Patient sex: M
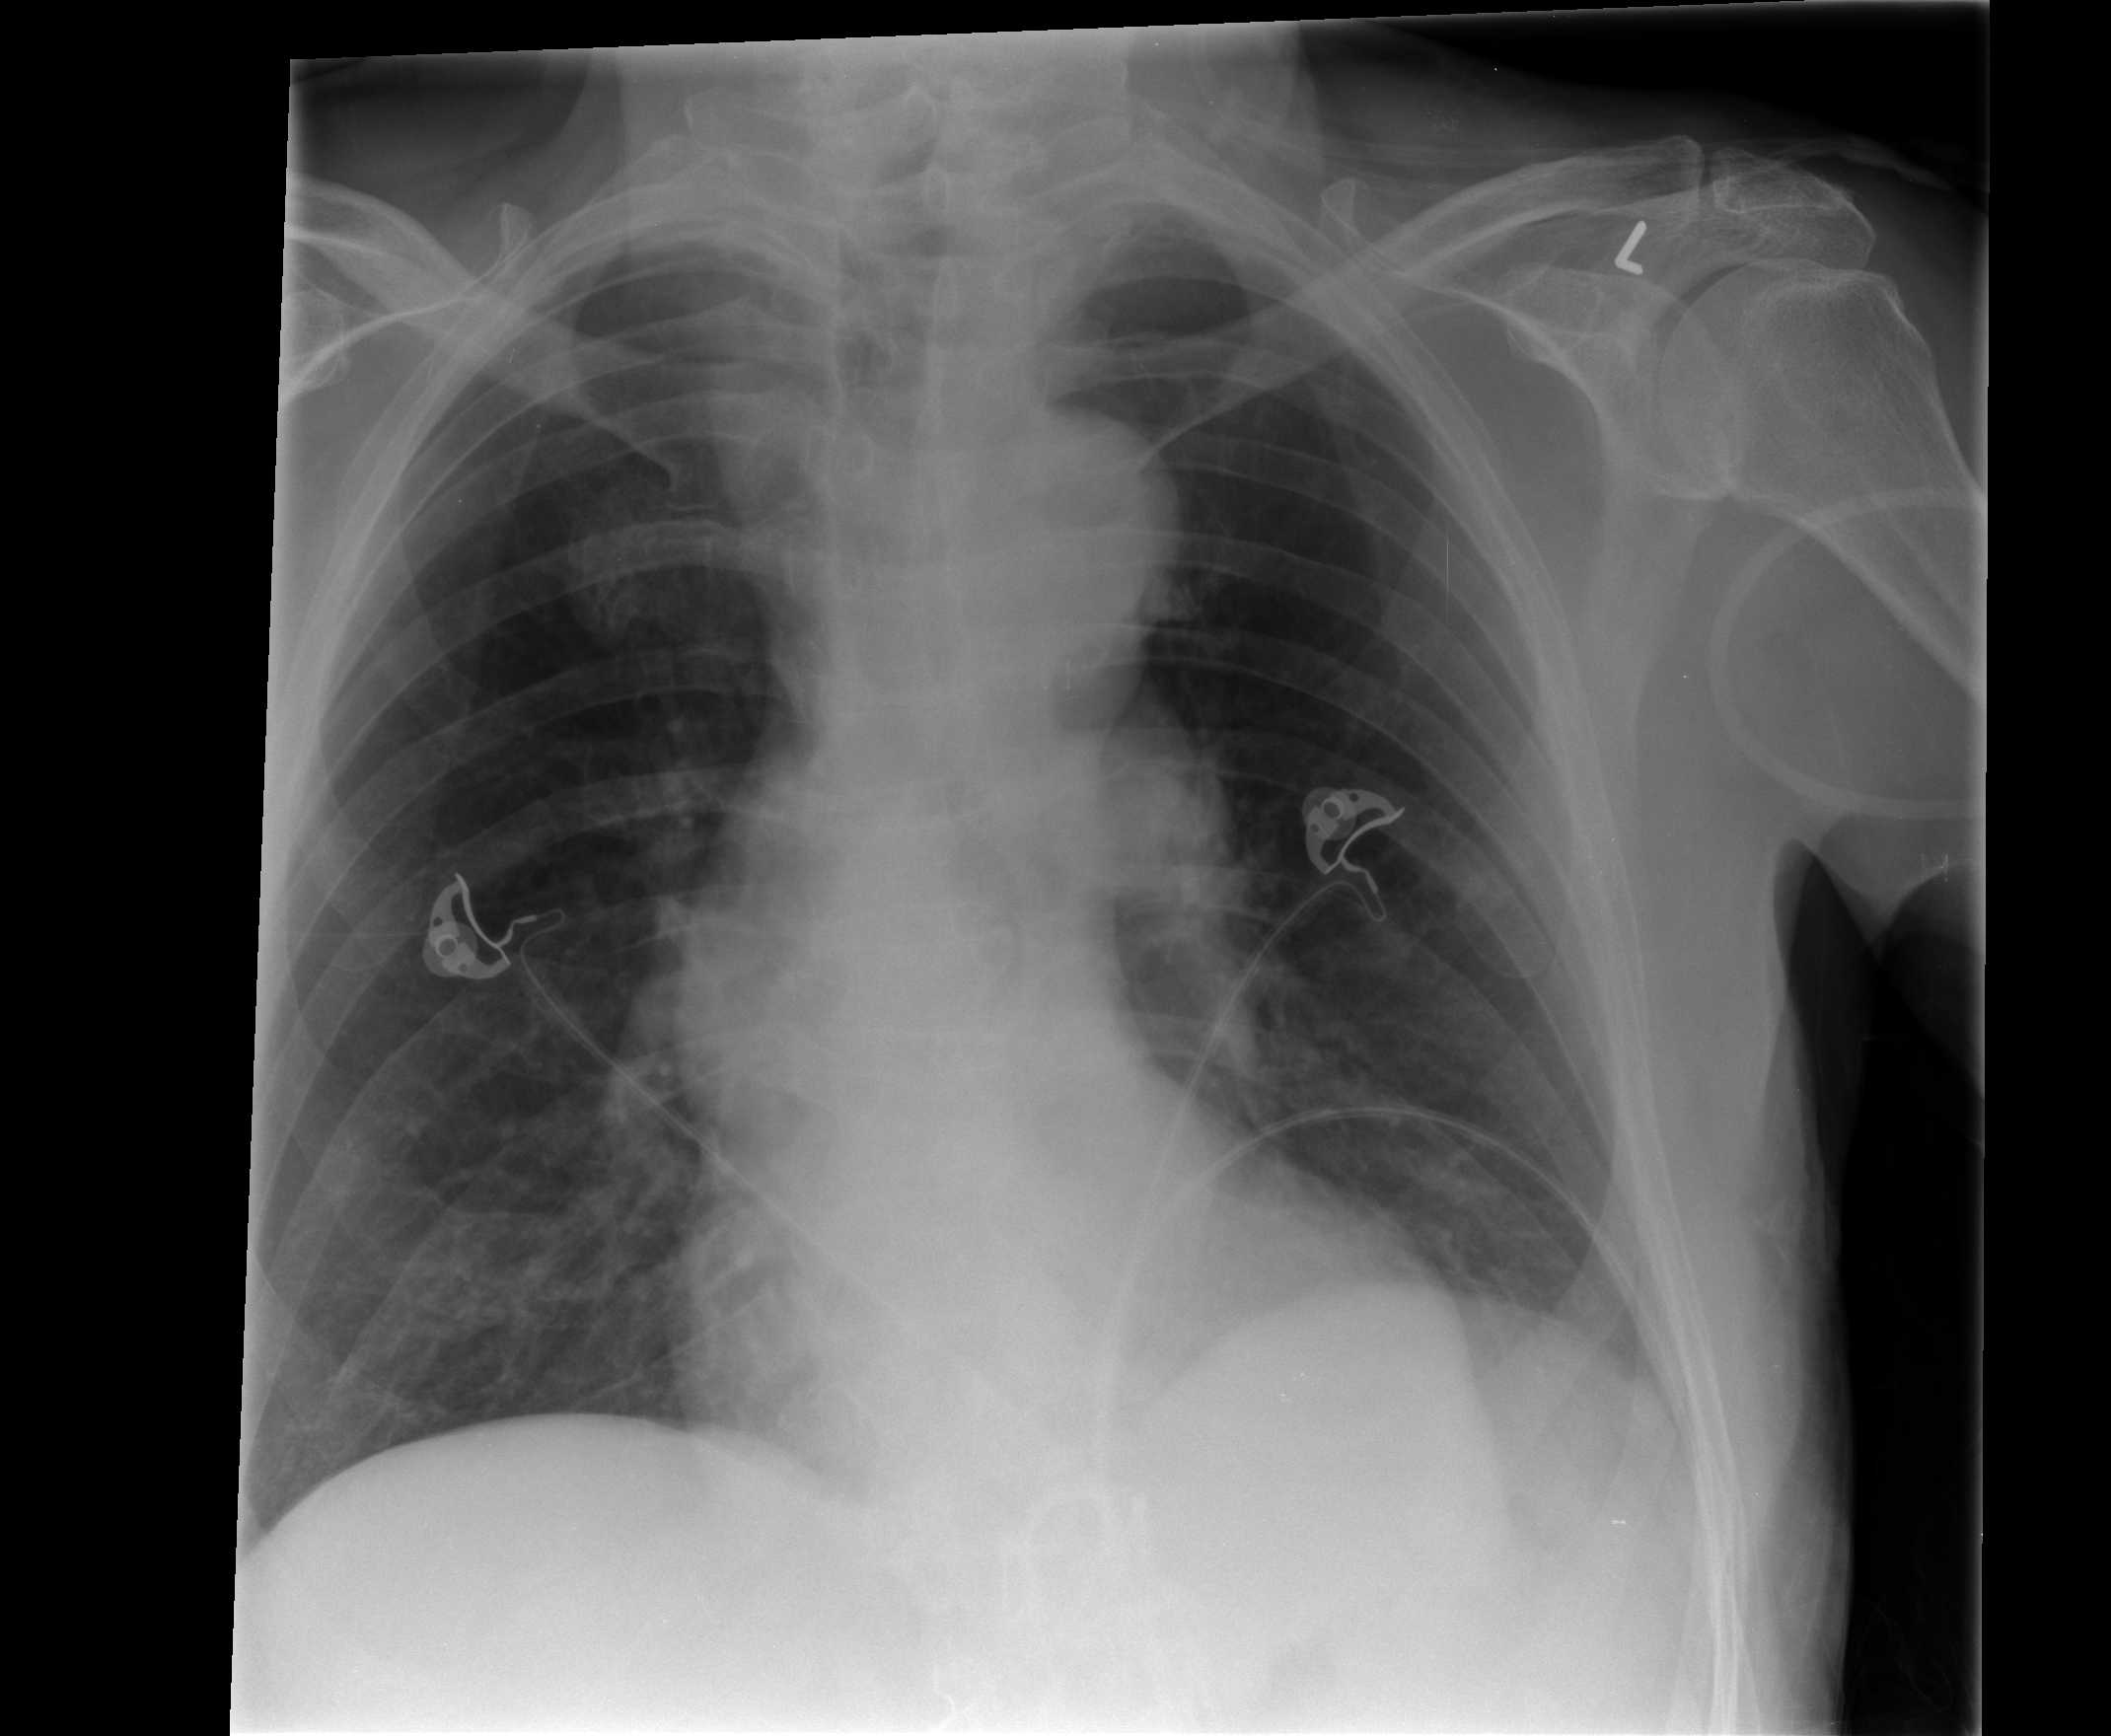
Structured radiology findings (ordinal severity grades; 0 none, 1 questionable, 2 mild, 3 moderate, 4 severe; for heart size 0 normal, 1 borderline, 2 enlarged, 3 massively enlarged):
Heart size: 0
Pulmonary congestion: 1
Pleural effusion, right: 0
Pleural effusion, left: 0
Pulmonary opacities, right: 0
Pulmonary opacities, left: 0
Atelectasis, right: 0
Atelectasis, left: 0